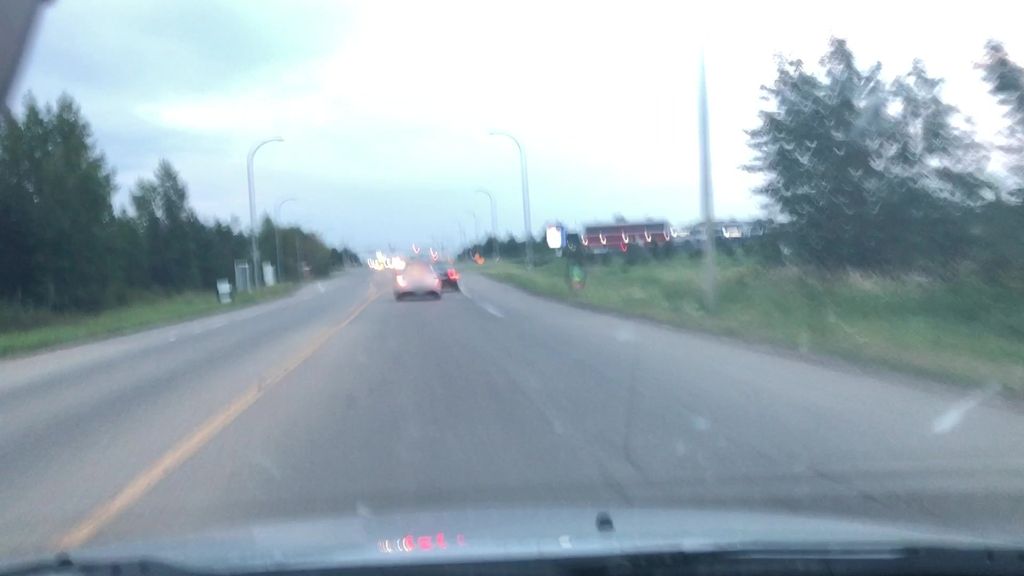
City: edmonton